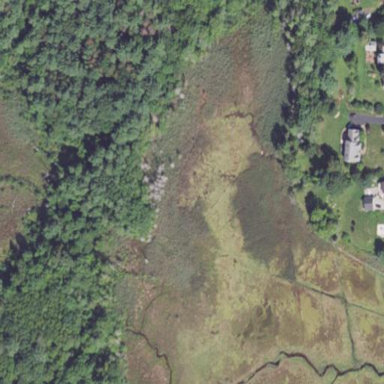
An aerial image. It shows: Saltmarsh wetland area.